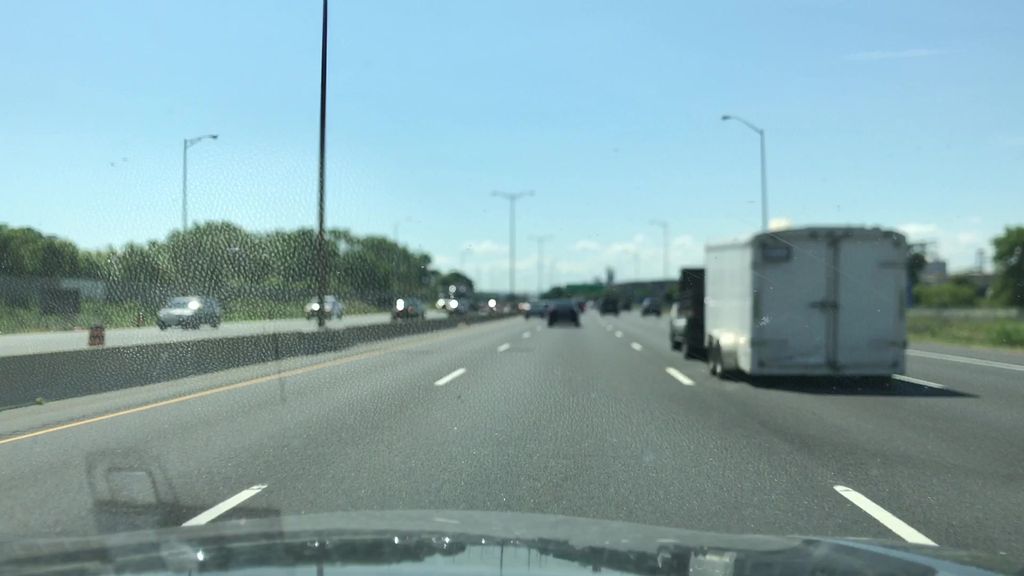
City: hamilton